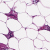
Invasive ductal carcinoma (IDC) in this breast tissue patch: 0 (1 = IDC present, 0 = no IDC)